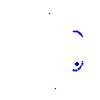
Particle: proton